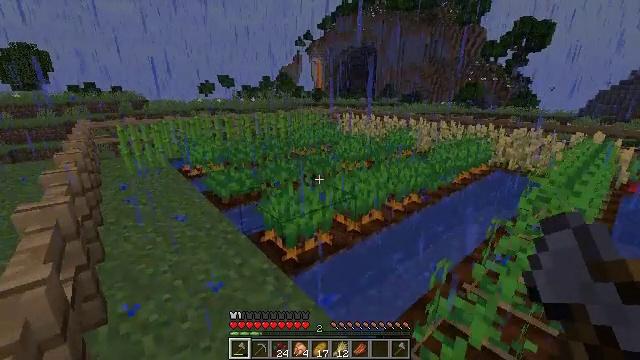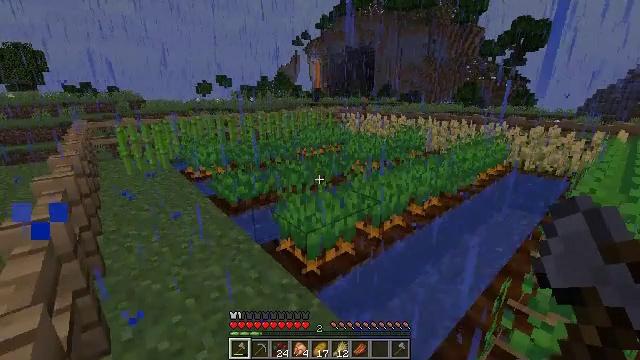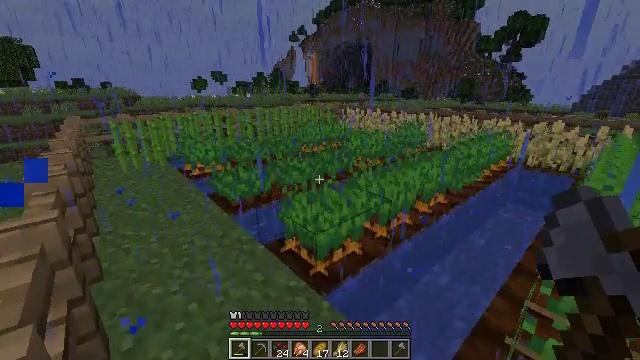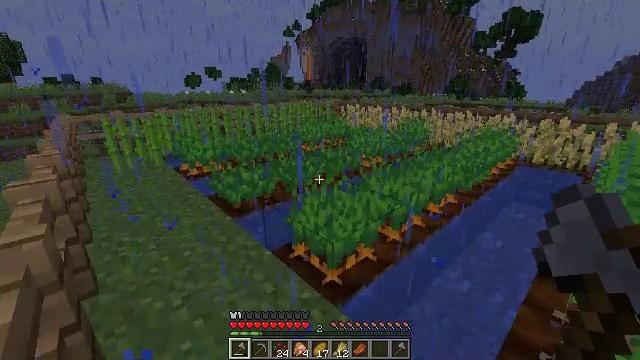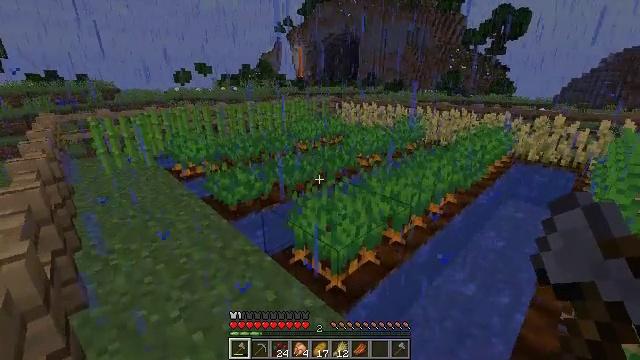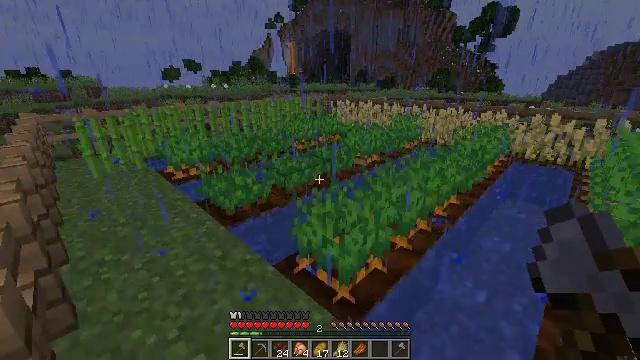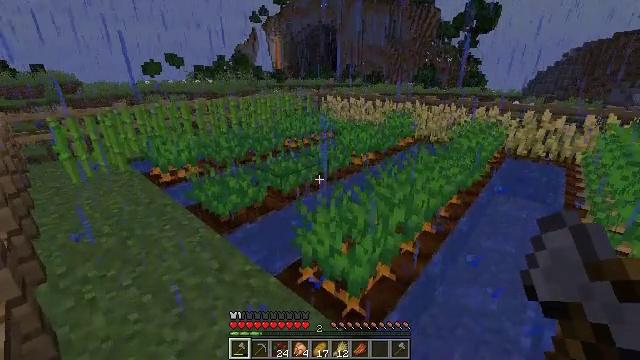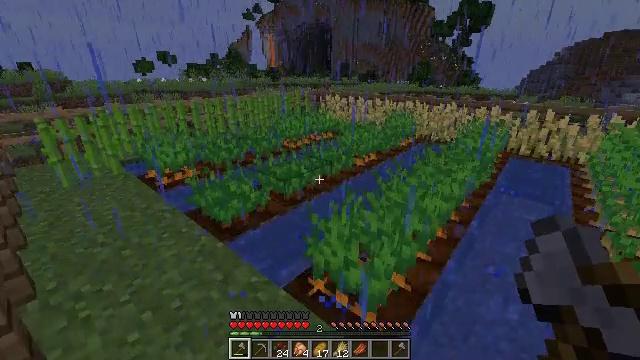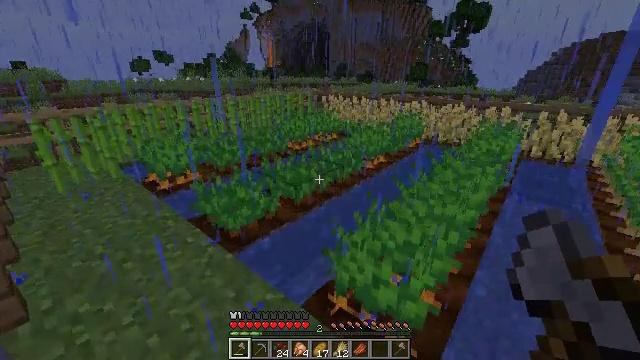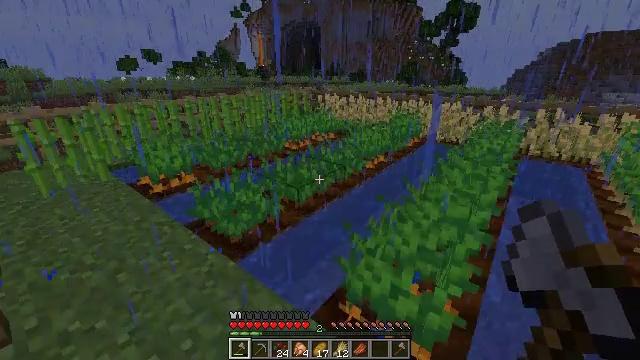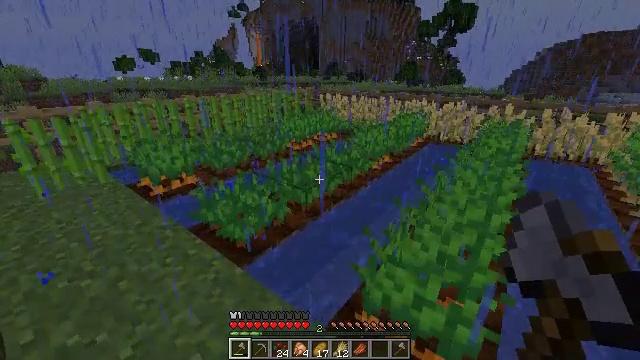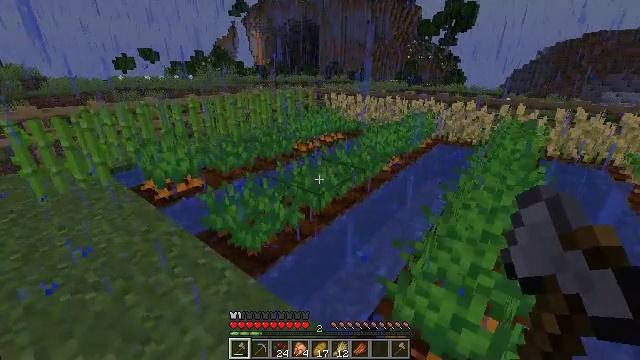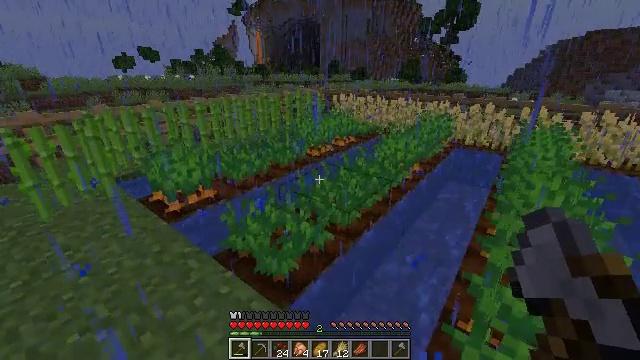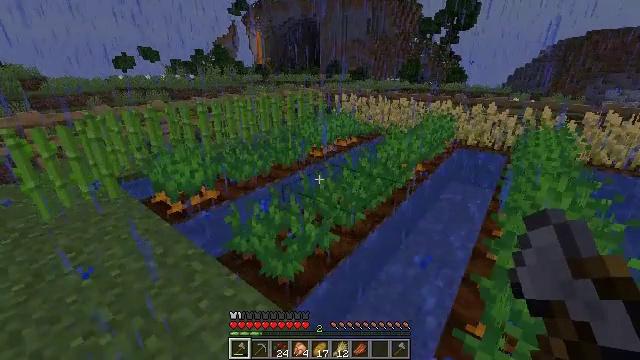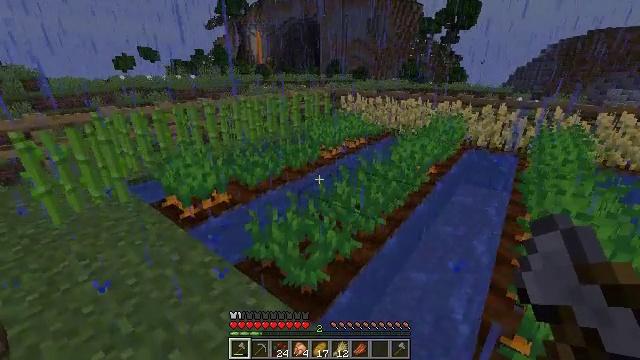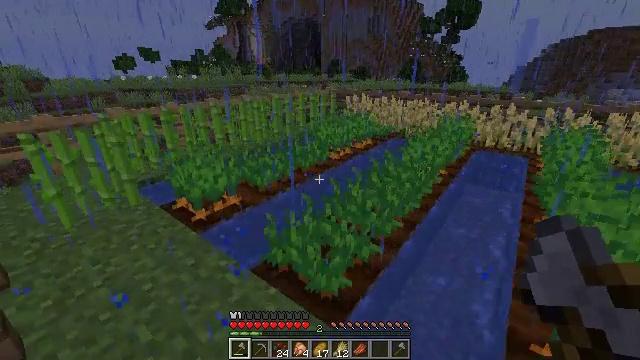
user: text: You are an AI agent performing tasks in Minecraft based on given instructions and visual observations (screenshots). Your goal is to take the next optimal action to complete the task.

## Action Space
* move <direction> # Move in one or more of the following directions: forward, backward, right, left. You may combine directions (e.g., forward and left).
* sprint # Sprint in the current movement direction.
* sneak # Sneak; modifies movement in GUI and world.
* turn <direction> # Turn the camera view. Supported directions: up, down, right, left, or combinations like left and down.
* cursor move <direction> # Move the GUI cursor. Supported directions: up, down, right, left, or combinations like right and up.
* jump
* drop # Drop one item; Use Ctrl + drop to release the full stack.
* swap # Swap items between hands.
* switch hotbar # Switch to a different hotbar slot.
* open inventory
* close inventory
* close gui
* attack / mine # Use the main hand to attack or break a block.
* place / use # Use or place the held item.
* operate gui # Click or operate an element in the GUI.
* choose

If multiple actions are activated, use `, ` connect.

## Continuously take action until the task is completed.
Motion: motion action
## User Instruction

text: Gather the pumpkin stem by mining.
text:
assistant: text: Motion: move forward and move left
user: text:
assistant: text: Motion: move forward and move left
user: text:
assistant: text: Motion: move forward and move left, turn right
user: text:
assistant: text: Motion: move forward and move left, turn right
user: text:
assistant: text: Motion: move forward and move left, turn right
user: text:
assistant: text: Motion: move forward and move left, turn right
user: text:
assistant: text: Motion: move forward and move left, turn right
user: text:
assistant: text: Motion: move forward and move left
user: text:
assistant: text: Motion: move forward and move left, turn right
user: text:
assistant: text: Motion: move forward and move left
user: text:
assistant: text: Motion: move forward and move left
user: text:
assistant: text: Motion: move forward and move left
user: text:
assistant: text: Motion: move left
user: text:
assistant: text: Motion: move left
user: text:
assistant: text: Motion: move left
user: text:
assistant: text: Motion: move left
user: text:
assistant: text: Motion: move left
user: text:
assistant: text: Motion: move left
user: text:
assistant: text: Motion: move left
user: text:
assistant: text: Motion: move forward and move left
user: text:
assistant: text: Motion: move forward and move left
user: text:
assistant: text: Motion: move forward and move left
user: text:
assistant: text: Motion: move forward and move left
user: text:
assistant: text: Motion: move forward and move left, turn right
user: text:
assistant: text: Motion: move left, turn right
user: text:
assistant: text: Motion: move left, turn right
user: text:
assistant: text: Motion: move left, turn right
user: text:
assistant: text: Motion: move left, turn right
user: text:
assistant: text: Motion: move left, turn right
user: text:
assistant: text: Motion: turn right and up